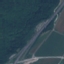
Land use / land cover: Highway